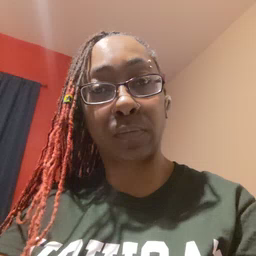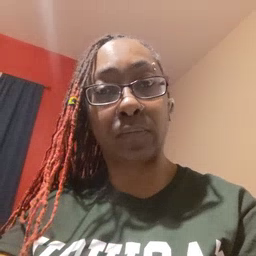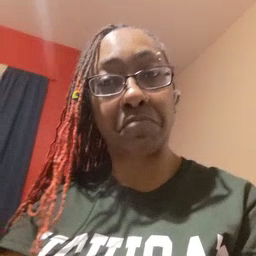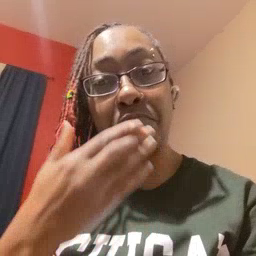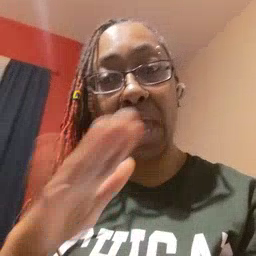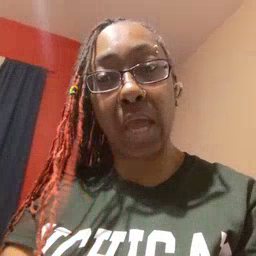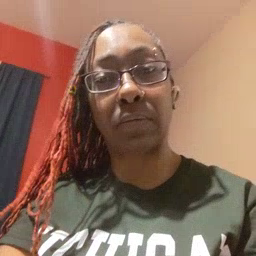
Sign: bad